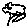
Label: flower